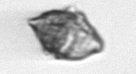
Label: Kryptoperidinium_triquetrum